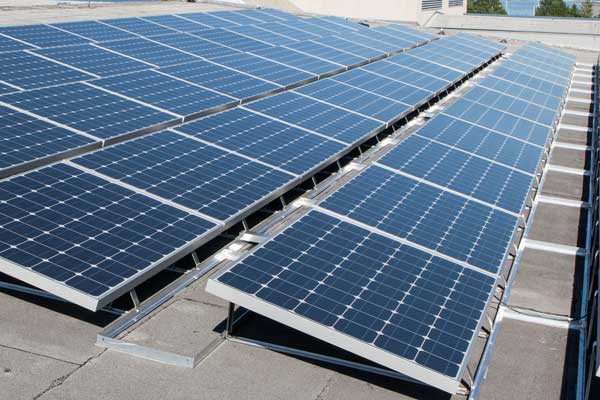
Label: Clean